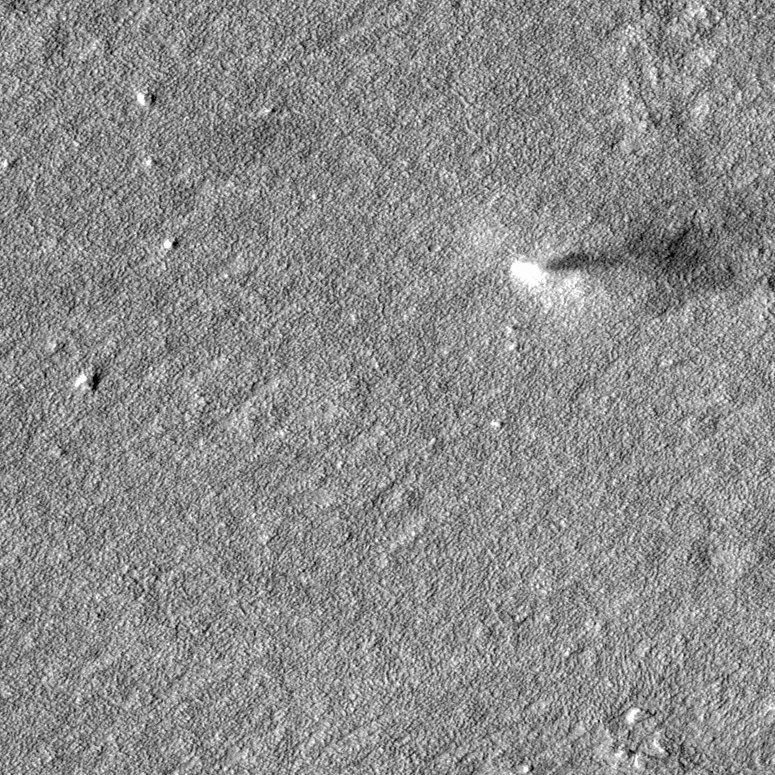
Label: dustdevil